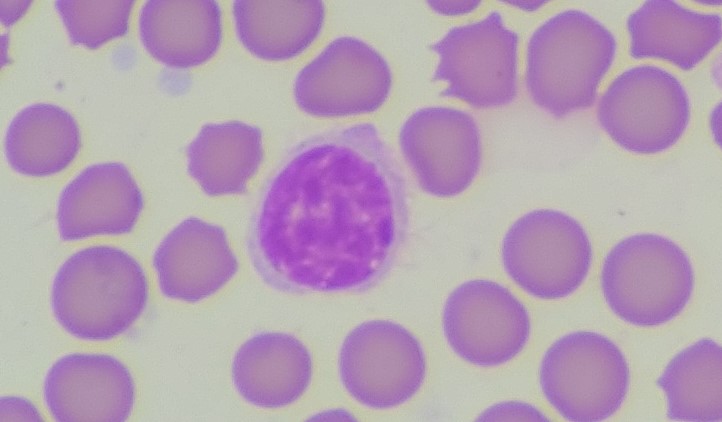
White blood cell type: Lymphocyte